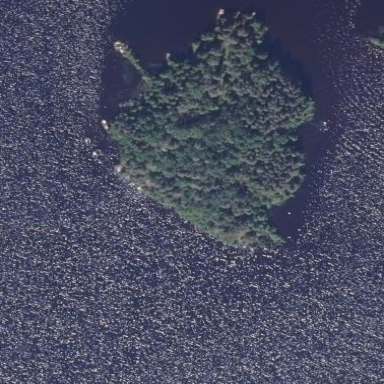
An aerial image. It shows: Islet surrounded by forest.